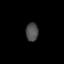
Tissue: lung
Cell type: Epithelial cells
Senescence score: 0.1669
Nuclear area (px): 221
Mean DAPI intensity: 77.905